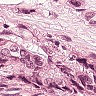
Metastatic tissue present: yes